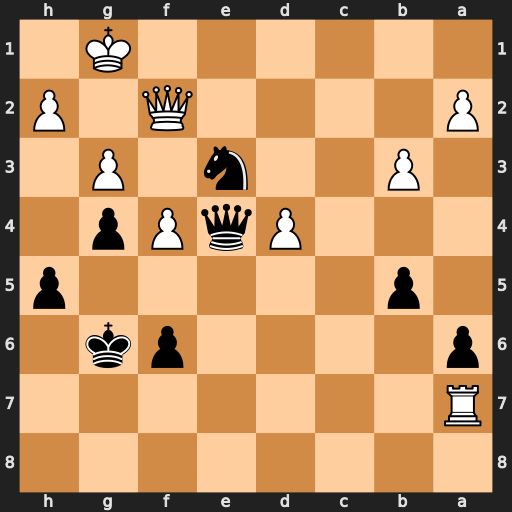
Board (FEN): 8/R7/p4pk1/1p5p/3PqPp1/1P2n1P1/P4Q1P/6K1
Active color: b
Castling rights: -
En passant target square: -
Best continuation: Qb1+ Qe1 Qxe1#